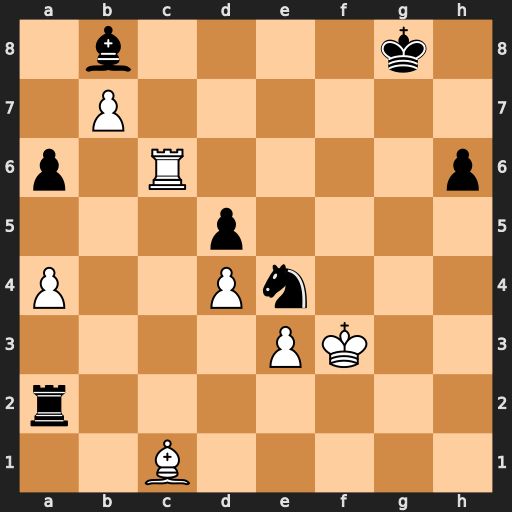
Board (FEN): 1b4k1/1P6/p1R4p/3p4/P2Pn3/4PK2/r7/2B5
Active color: w
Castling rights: -
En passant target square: -
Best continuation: Rc8+ Kg7 Rxb8